Aerial crown-view tile of a tropical tree (Barro Colorado Island, Panama), acquired 20250512:
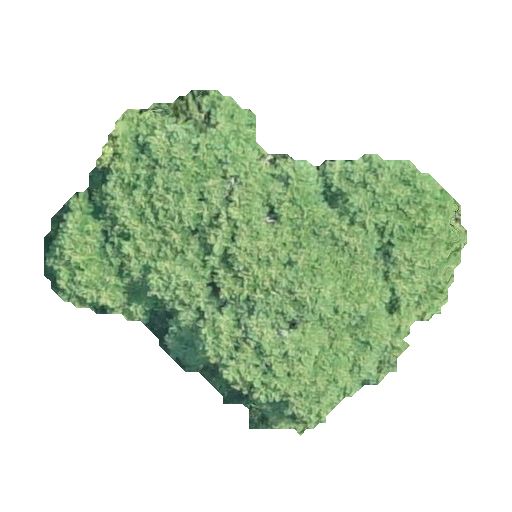
Species: Jacaranda copaia
GBIF accepted scientific name: Jacaranda copaia
Crown area: 129.322 m²